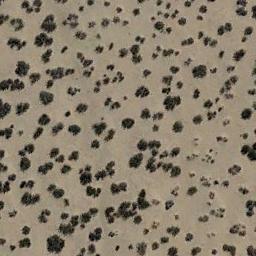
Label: chaparral